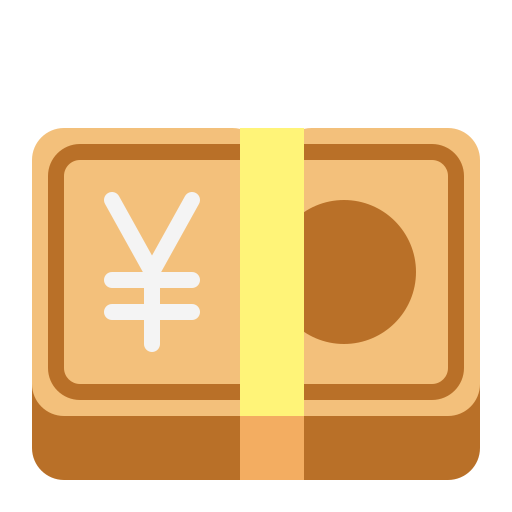
yen banknote flat